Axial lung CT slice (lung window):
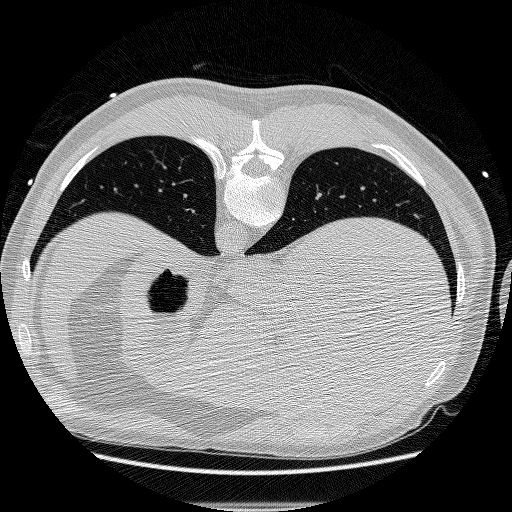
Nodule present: no